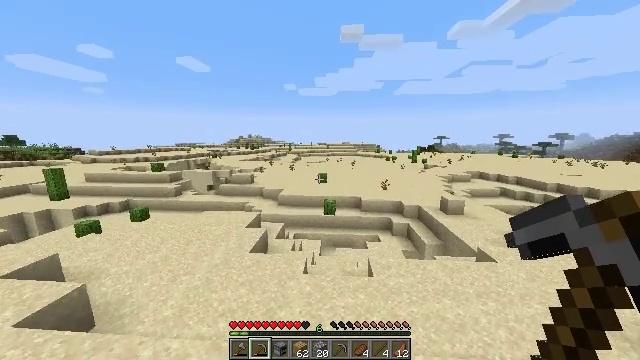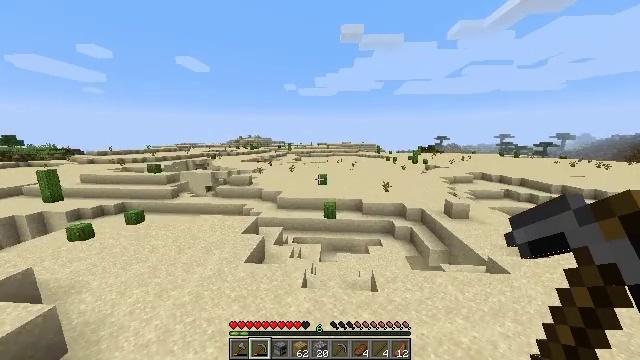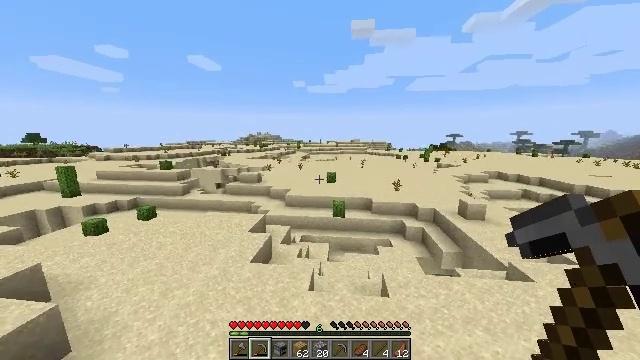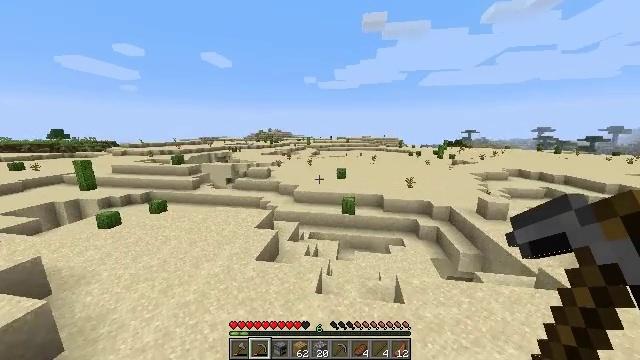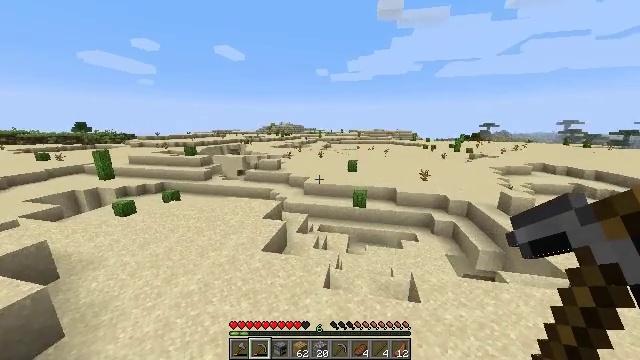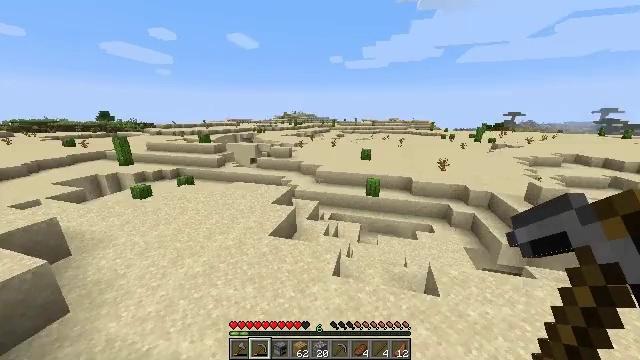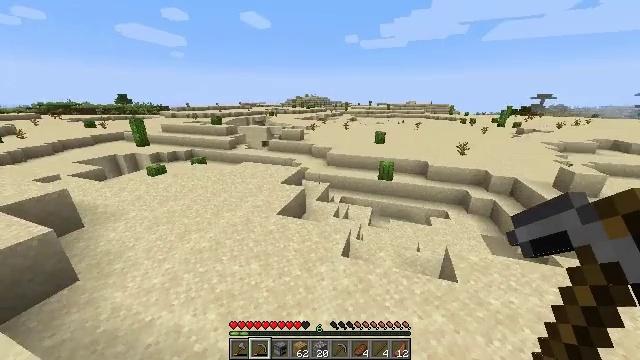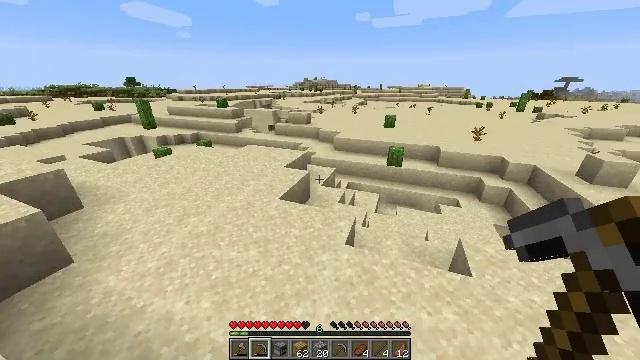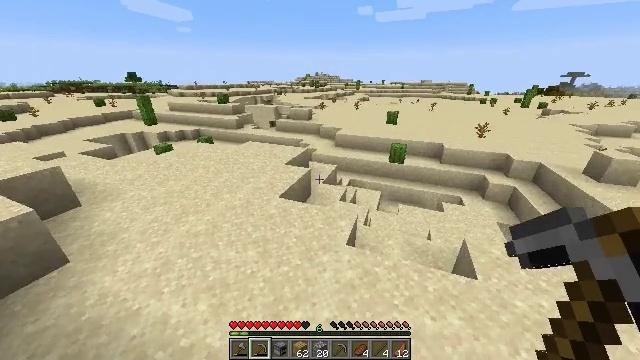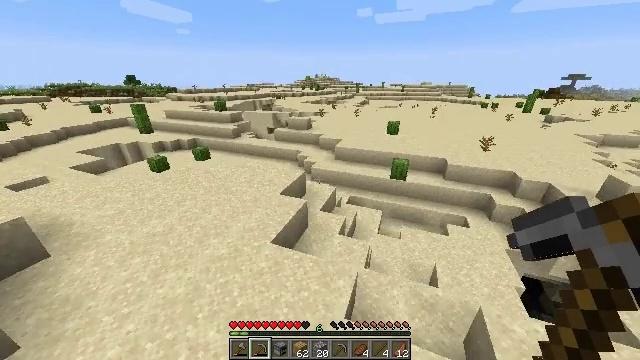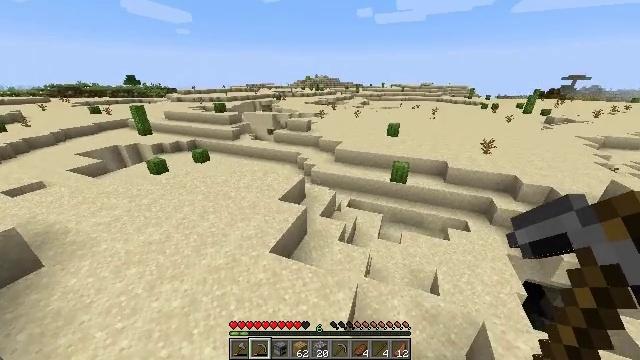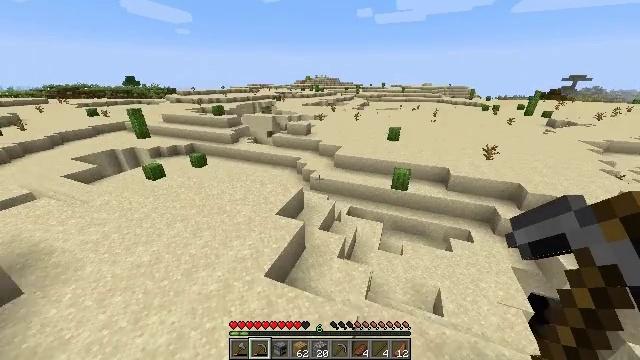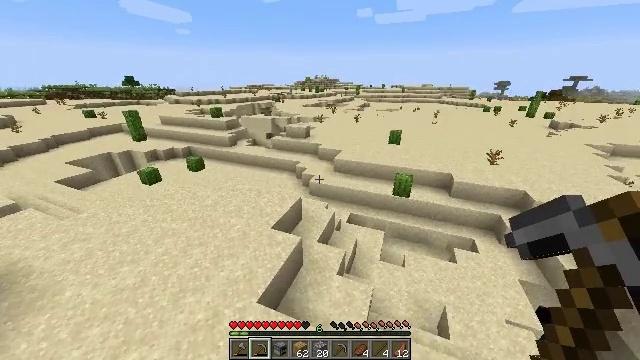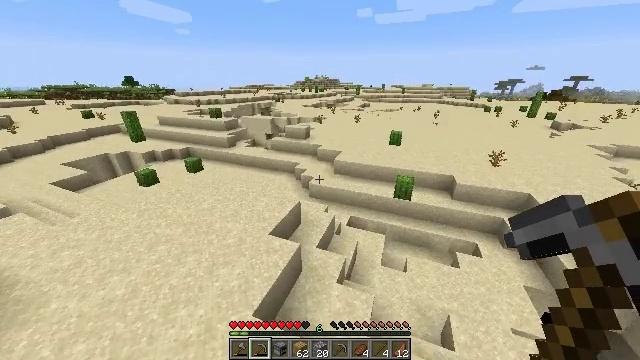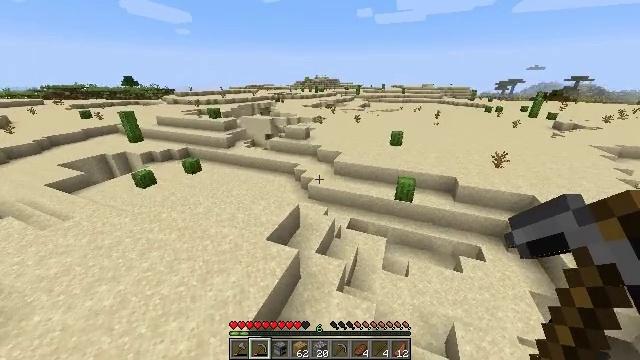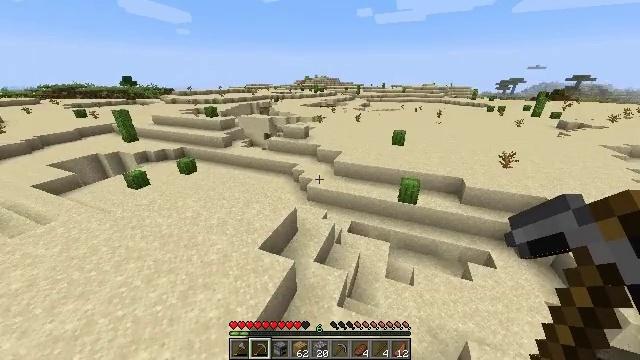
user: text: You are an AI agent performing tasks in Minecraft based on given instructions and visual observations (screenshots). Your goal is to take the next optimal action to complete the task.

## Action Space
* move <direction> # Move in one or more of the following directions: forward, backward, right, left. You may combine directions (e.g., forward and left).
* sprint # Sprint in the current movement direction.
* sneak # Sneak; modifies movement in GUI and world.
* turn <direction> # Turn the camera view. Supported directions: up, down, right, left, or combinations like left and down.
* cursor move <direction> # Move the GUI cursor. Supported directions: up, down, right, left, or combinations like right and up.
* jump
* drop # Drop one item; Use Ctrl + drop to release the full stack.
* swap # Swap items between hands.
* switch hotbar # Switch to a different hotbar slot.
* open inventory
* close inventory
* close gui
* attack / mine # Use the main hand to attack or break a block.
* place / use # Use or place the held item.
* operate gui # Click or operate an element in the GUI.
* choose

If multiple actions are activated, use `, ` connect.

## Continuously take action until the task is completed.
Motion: motion action
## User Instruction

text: Harvest the dead bush.
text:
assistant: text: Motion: move forward, sprint, jump
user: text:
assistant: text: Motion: move forward, sprint, turn left, jump
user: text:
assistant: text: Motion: move forward, sprint, turn left, jump
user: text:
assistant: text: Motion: move forward, sprint, turn left and down, jump
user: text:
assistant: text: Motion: move forward, sprint, turn left and down, jump
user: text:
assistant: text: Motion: move forward, sprint, turn left and down, jump
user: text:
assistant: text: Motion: move forward, sprint, turn left and down, jump
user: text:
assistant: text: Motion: move forward, sprint, jump
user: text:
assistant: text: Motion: move forward, sprint, jump
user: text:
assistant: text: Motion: move forward, sprint, jump
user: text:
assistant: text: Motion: move forward, sprint, jump
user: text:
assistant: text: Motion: move forward, sprint, jump
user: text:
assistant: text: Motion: move forward, sprint, jump
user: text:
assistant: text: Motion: move forward, sprint, jump
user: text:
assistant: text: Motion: move forward, sprint, jump
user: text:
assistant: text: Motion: move forward, sprint, jump
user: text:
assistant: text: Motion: move forward, sprint
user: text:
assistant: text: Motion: move forward, sprint, jump
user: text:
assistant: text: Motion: move forward, sprint, turn left, jump
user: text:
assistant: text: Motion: move forward, sprint, jump
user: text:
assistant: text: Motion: move forward, sprint, turn down, jump
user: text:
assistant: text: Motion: move forward, sprint, turn down, jump
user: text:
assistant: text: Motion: move forward, sprint, jump
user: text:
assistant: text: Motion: move forward, sprint, jump
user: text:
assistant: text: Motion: move forward, sprint, turn down, jump
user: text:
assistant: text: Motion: move forward, sprint, turn left and down, jump
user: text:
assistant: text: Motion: move forward, sprint, turn left, jump
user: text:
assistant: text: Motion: move forward, sprint, jump
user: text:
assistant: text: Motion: move forward, sprint, jump
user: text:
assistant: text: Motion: move forward, sprint, jump